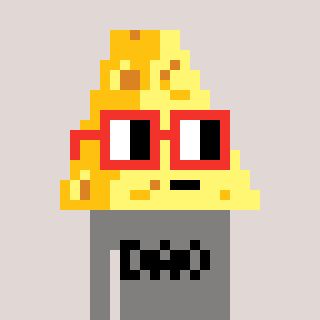
a pixel art character with square red glasses, a cheese-shaped head and a bluegrey-colored body on a warm background